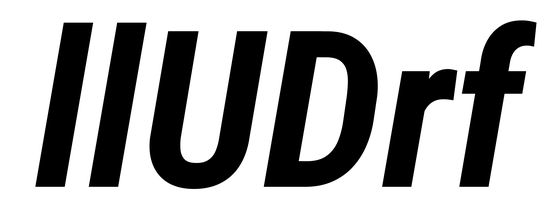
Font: Roboto-Italic_Condensed_Bold_Italic